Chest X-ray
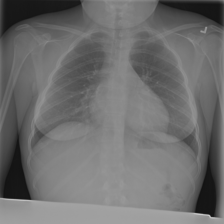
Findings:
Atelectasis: negative
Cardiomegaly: negative
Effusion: negative
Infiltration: negative
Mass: negative
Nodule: negative
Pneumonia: negative
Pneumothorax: negative
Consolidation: negative
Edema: negative
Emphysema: negative
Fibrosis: negative
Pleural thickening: negative
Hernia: negative